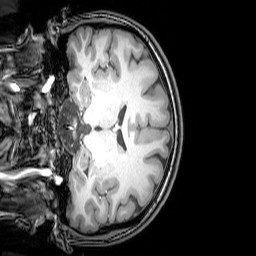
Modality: T1w
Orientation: coronal
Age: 23
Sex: female
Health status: healthy
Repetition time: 0.081 s
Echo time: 0.037 s